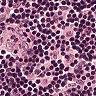
Metastatic tissue present: no